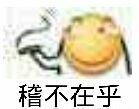
Label: emoji